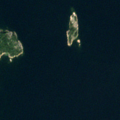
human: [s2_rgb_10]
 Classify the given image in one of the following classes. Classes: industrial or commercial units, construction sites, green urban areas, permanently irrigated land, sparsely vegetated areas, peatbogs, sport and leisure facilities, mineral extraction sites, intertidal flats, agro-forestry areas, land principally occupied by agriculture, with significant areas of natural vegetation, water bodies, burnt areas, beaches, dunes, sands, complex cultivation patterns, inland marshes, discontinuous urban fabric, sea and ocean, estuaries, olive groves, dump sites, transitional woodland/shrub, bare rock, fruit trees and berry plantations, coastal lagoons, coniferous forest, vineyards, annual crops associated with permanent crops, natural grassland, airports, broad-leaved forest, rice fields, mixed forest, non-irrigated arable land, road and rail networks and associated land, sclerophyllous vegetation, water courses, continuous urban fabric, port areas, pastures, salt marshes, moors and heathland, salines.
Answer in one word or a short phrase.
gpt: mixed forest, sea and ocean